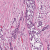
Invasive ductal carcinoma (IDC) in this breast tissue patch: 1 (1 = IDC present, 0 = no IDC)